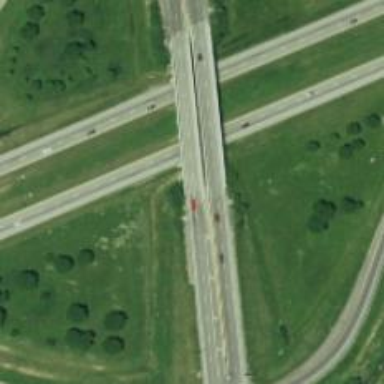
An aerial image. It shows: Primary highway with bridge.